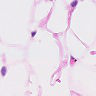
Metastatic tissue present: no